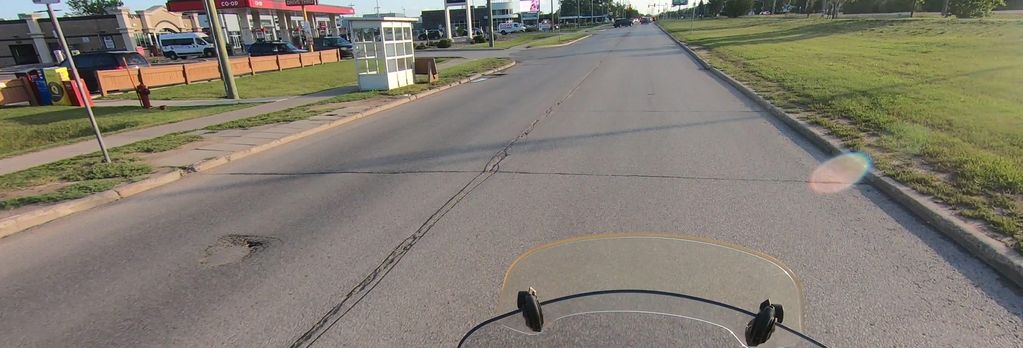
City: winnipeg